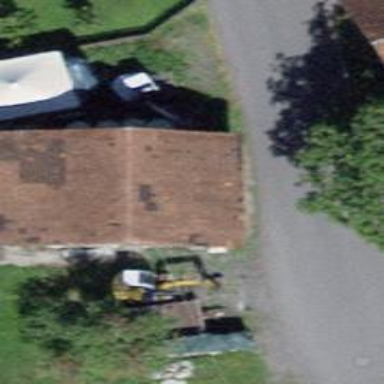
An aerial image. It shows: Rural barn.